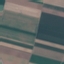
Land use / land cover: AnnualCrop